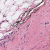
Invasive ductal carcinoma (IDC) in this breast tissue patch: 0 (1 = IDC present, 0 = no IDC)